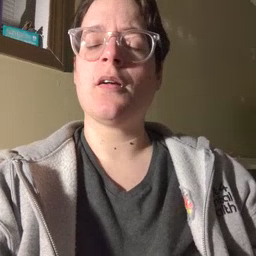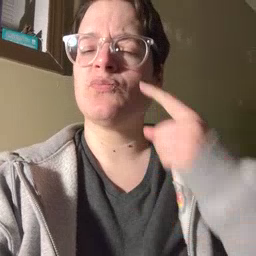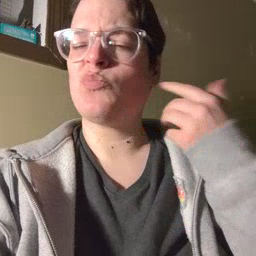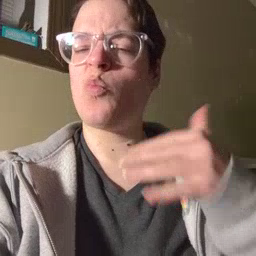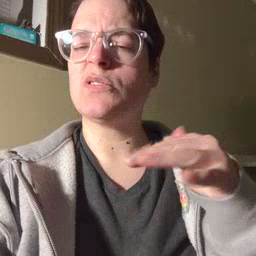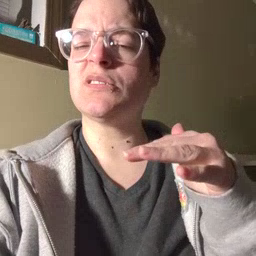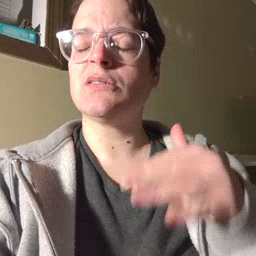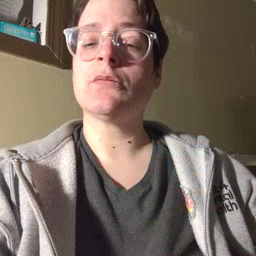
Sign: noisy